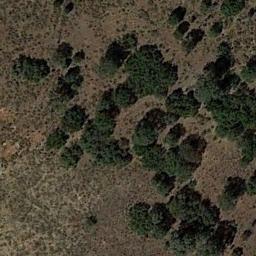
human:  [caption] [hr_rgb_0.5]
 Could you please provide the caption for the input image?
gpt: Some disconnected chaparrals of different sizes grow on the wasteland .

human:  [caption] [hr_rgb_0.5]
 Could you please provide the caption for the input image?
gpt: A dense mass of chaparral is distributed over a sparse mass of chaparral on the sand .

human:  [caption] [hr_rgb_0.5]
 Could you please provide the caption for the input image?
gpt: There are dozens of trees in this desert .

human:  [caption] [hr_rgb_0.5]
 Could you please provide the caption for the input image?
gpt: The chaparral is consist of some green bushes in the bare land .

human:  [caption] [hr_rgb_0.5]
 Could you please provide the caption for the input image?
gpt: The chaparral is thicker on the right than on the left .